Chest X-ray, PA view. Patient: 52 years old, sex F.
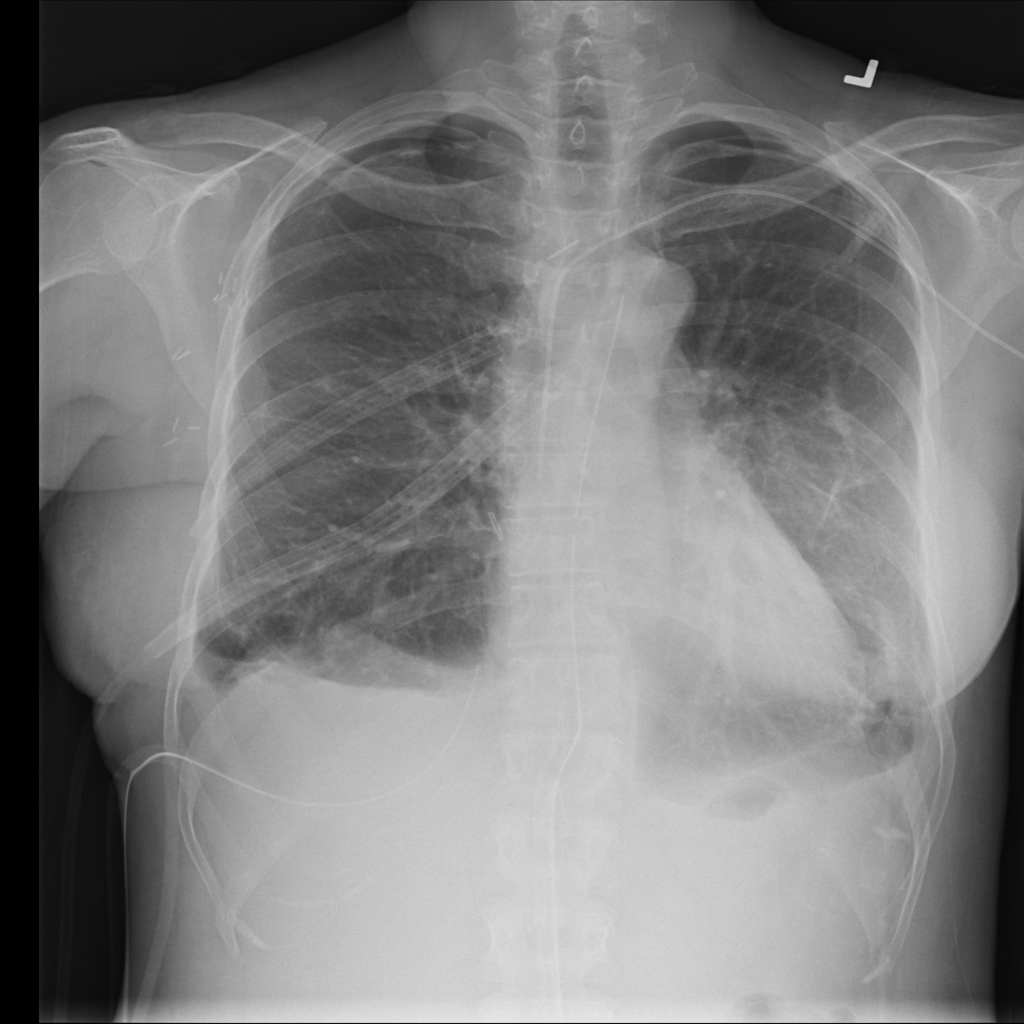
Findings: Pneumothorax